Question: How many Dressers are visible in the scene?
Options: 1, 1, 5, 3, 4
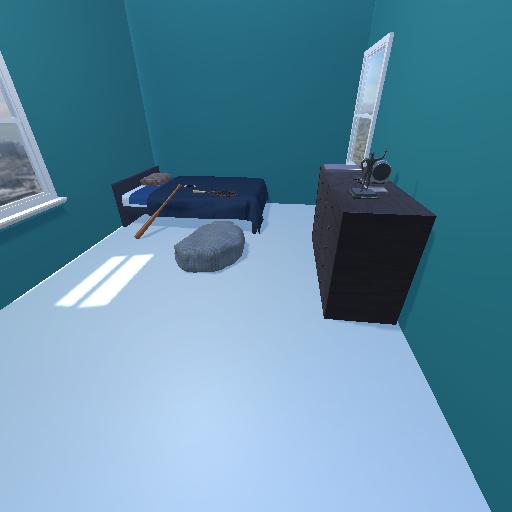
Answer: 1